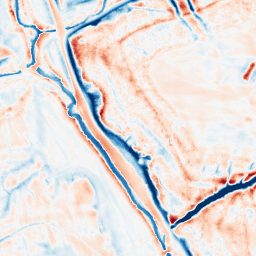
Category: edge_preserving
Decomposition family: bilateral
Decomposition parameters: d: 21
sigma_color: 150
sigma_space: 150
Upsampling method: cubic_catmull_rom
Upsampling parameters: scale: 2
Upsampling scale: 2